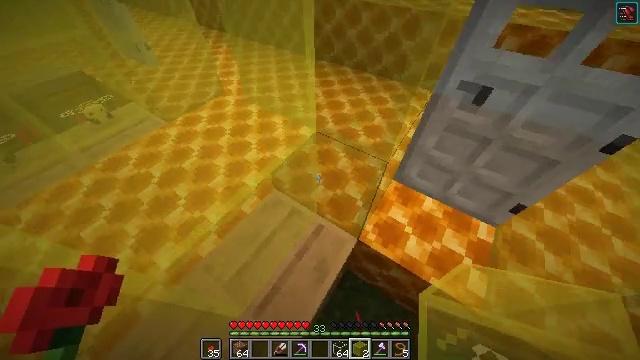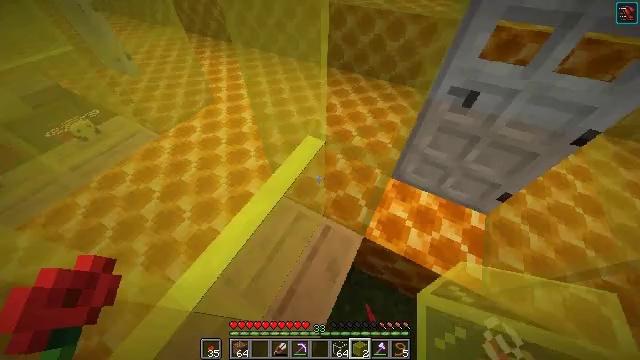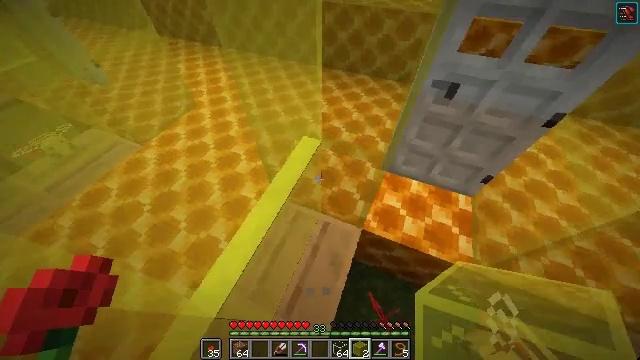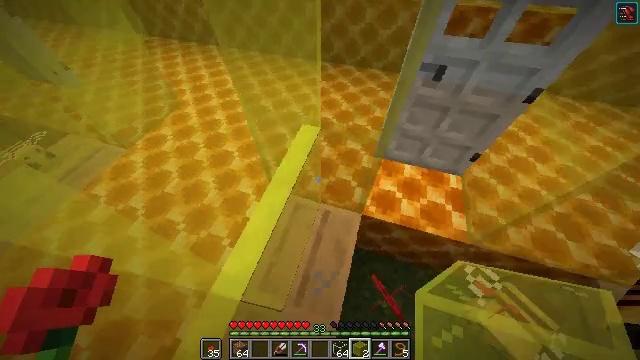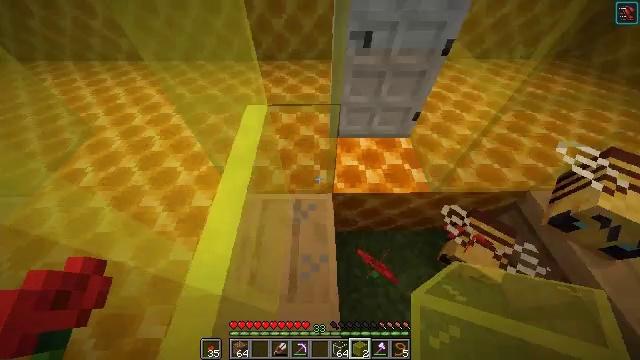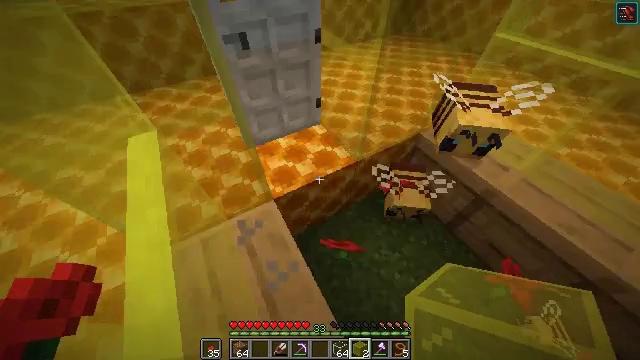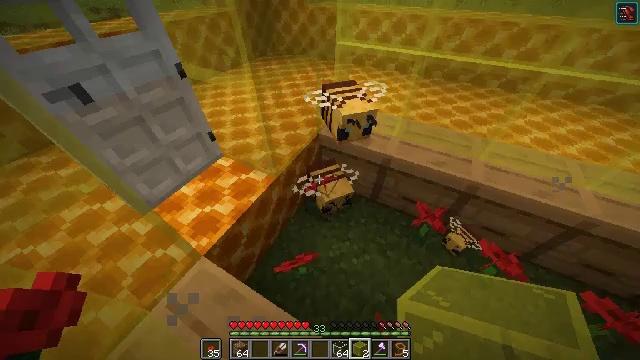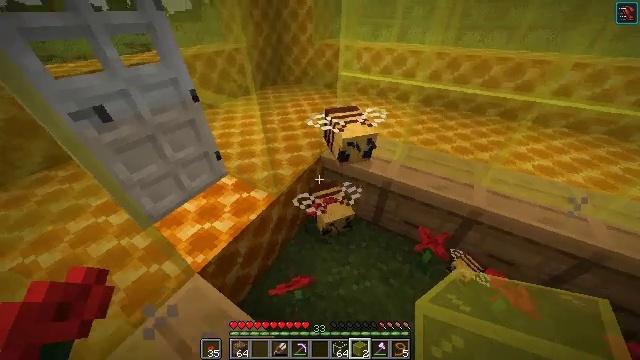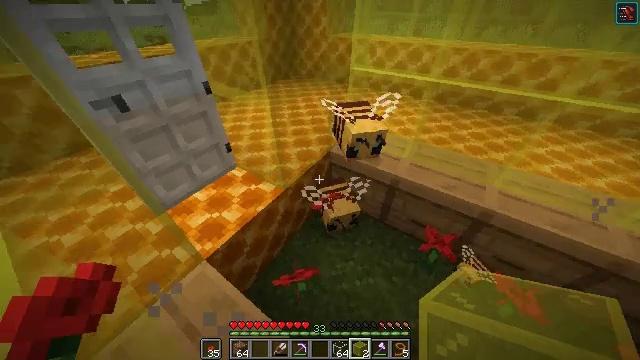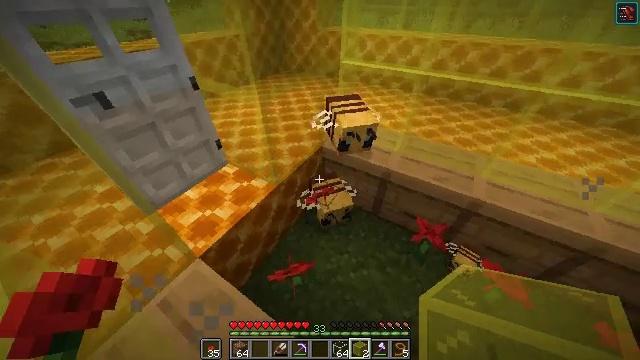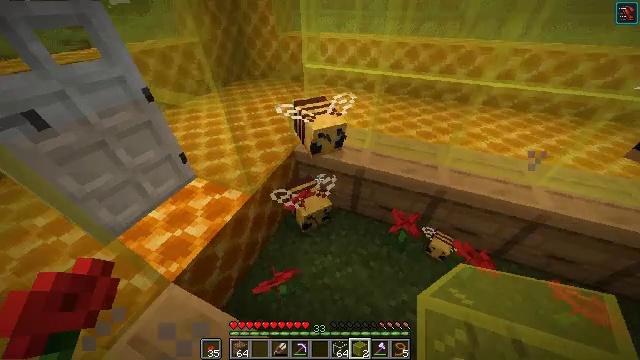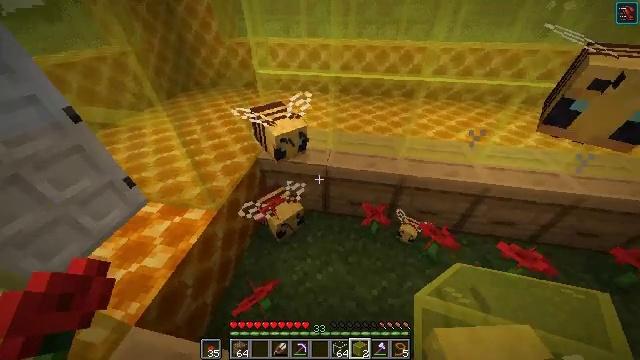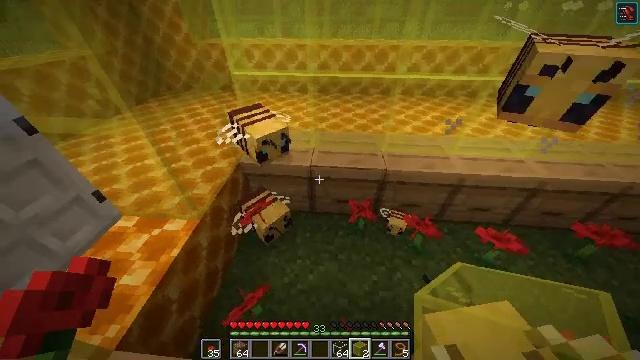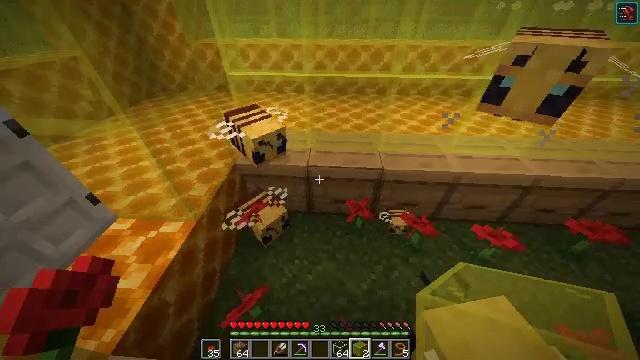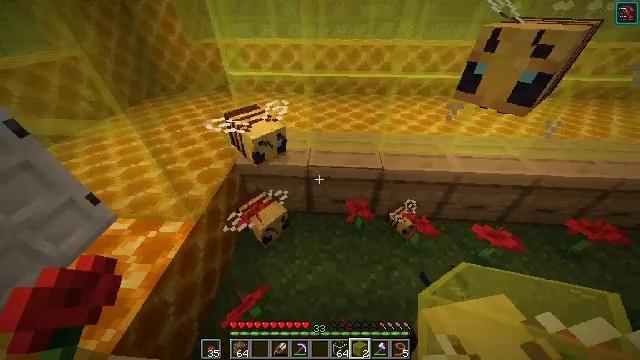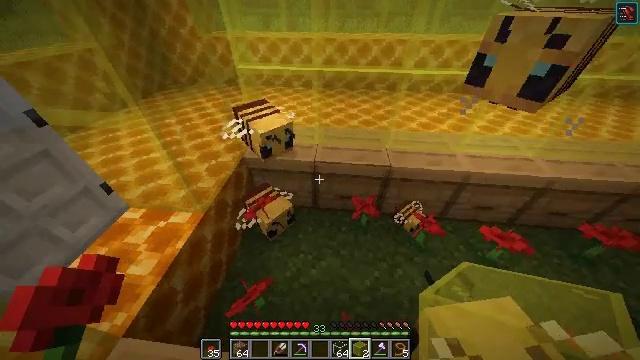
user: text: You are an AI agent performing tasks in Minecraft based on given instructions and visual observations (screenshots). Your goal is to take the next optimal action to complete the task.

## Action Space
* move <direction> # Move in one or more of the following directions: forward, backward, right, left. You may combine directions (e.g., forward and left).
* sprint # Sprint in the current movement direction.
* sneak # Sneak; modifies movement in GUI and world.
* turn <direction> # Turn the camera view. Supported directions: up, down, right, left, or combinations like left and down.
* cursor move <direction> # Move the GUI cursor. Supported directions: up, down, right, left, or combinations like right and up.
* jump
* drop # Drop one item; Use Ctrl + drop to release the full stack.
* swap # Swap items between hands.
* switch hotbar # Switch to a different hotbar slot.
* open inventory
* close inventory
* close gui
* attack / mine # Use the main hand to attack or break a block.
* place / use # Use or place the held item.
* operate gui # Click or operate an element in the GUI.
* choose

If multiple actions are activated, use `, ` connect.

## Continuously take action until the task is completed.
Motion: motion action
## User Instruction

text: Mine the yellow stained glass pane to remove it.
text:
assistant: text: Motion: move left, turn right
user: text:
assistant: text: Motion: move left, turn right
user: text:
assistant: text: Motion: move left, turn right and down
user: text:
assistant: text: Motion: turn right and up
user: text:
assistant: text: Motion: turn right and up
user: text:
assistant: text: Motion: turn right and up
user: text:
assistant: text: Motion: turn left and up
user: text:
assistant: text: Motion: turn left and down
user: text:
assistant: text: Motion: turn right and down
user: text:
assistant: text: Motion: turn right
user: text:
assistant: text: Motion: turn right
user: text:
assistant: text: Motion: turn right
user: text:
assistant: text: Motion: turn right
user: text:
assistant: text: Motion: no_op
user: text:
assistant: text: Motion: turn left and down
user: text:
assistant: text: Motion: turn left and down
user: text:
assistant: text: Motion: turn left
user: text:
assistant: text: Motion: no_op
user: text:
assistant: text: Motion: no_op
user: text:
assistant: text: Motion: no_op
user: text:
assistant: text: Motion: no_op
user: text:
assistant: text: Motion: no_op
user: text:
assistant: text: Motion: no_op
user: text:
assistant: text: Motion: no_op
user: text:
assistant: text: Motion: no_op
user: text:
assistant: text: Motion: no_op
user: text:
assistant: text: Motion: no_op
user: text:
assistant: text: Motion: no_op
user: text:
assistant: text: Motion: no_op
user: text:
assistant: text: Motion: turn right and up